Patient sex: M
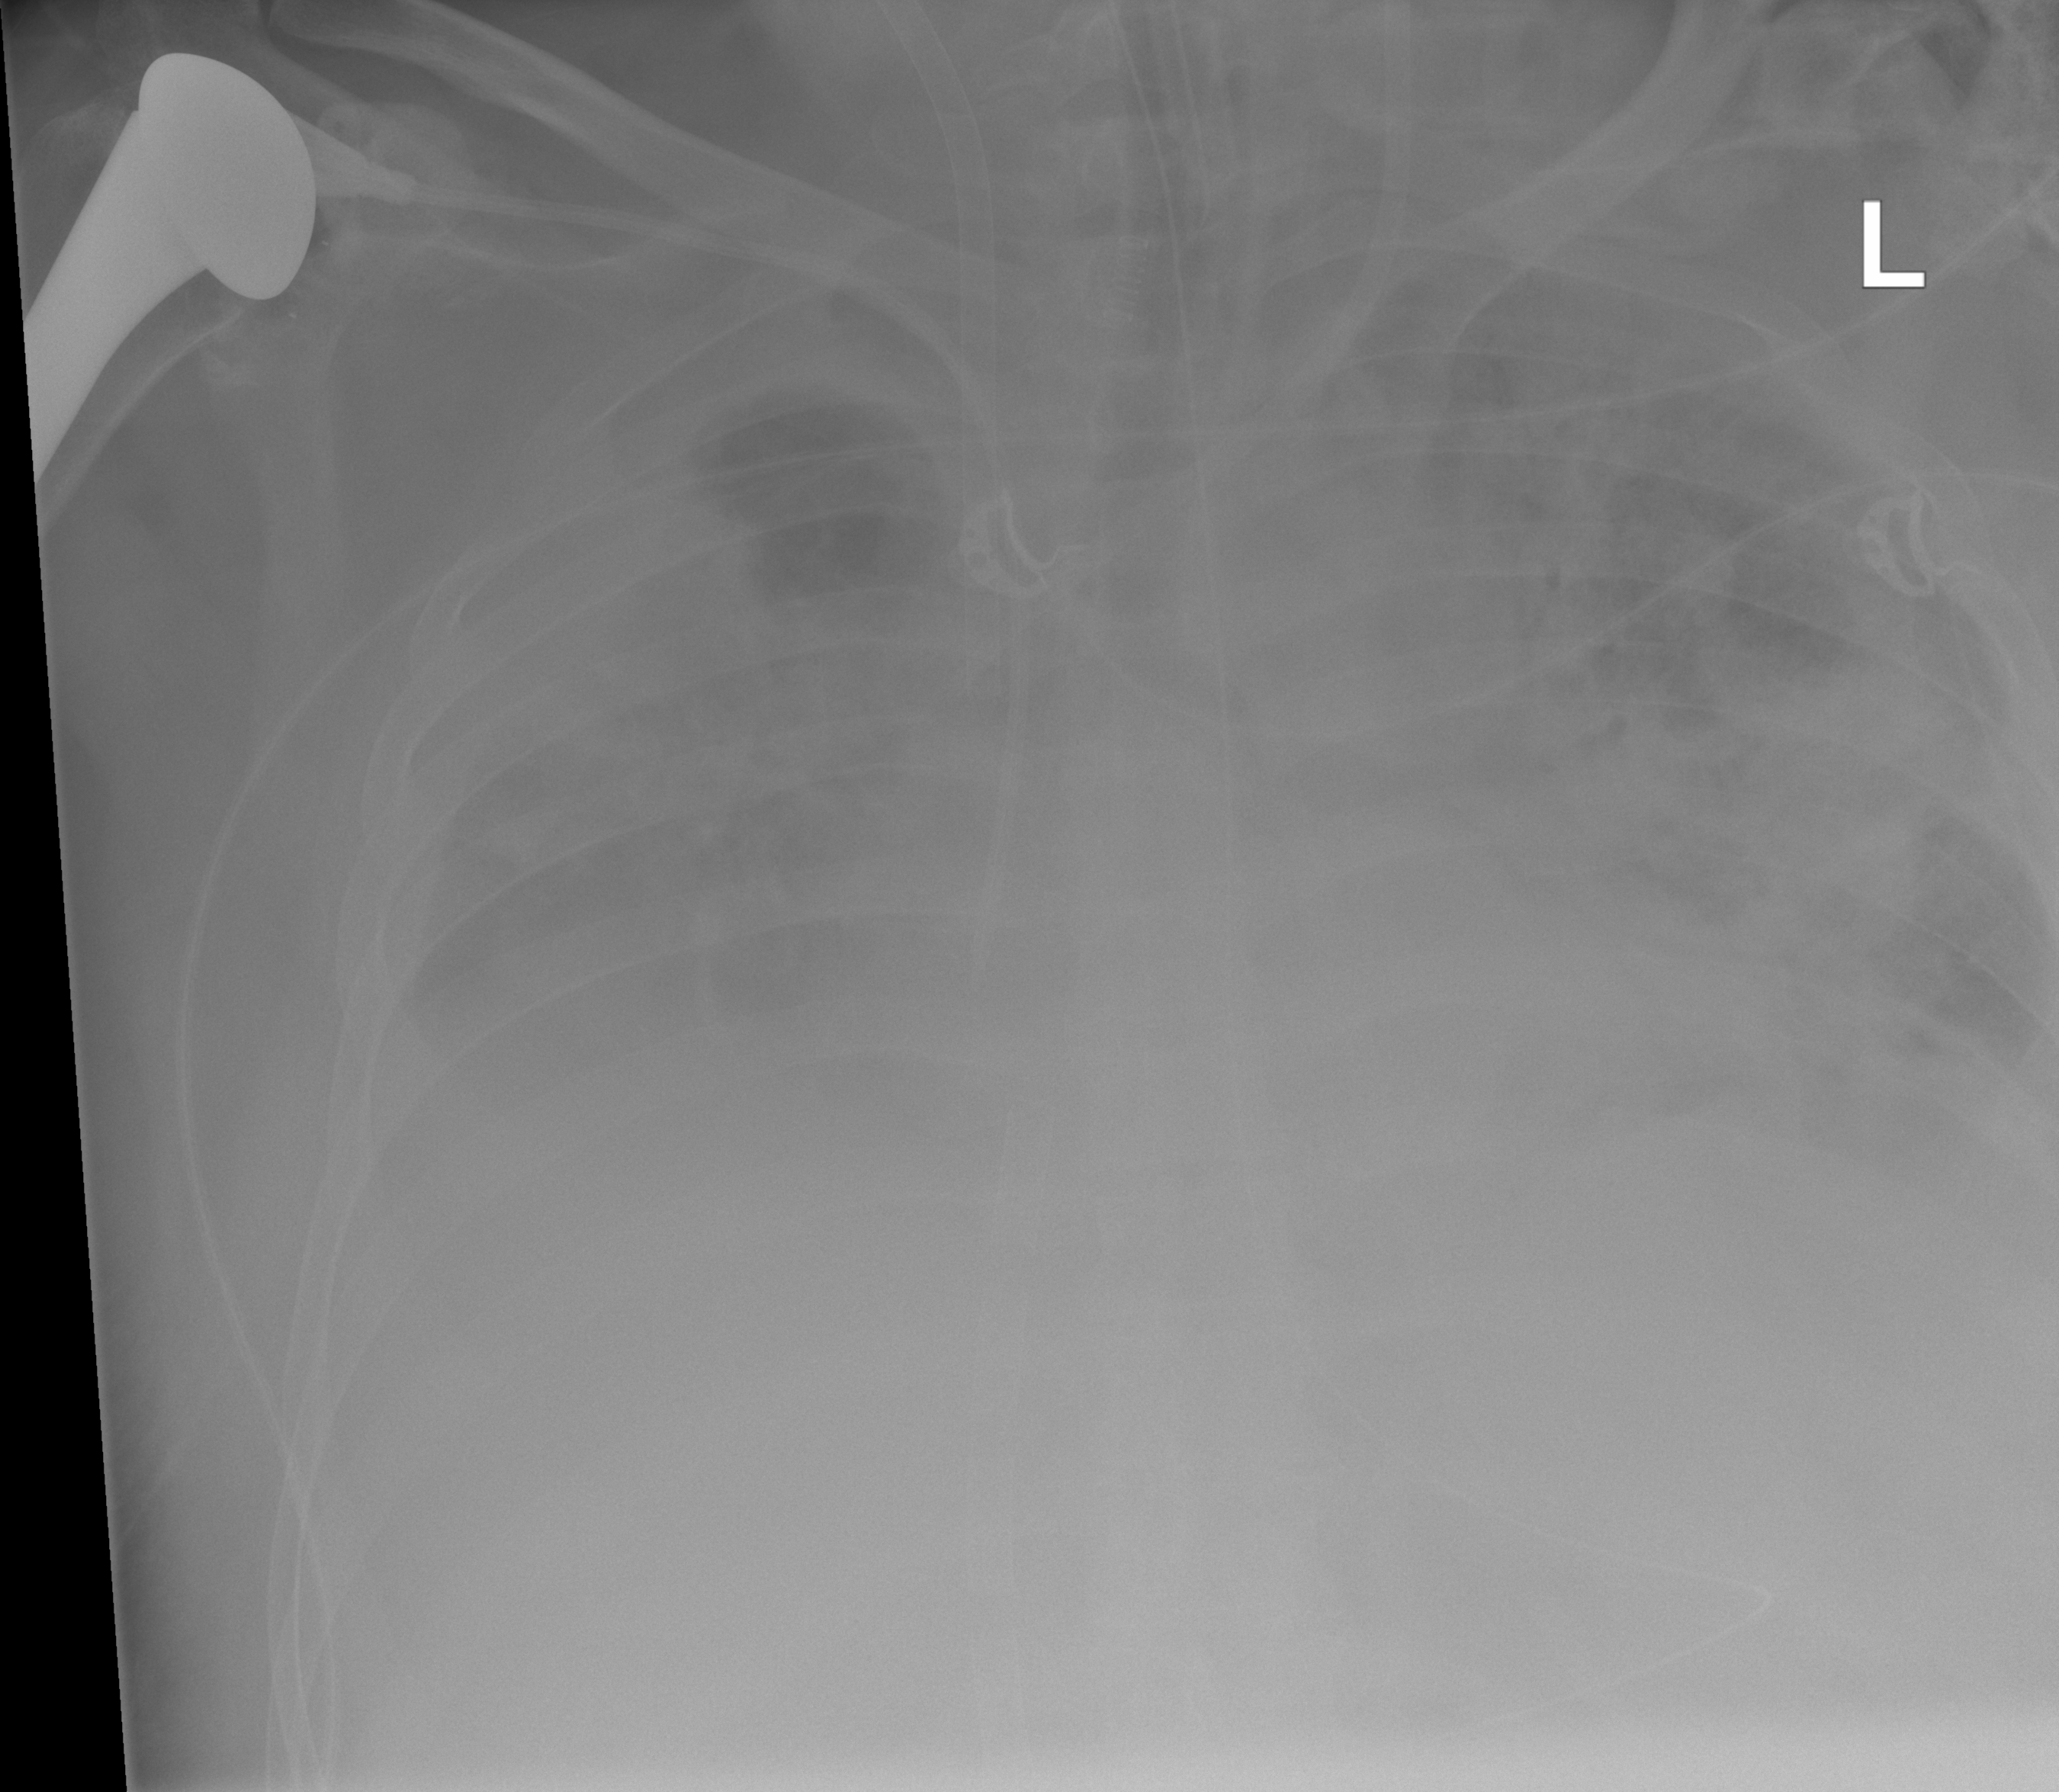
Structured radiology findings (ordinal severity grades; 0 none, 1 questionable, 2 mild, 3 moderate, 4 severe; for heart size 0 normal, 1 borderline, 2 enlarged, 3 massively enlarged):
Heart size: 0
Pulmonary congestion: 0
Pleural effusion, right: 3
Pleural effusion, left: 3
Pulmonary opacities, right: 4
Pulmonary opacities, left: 4
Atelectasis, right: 4
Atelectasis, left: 3